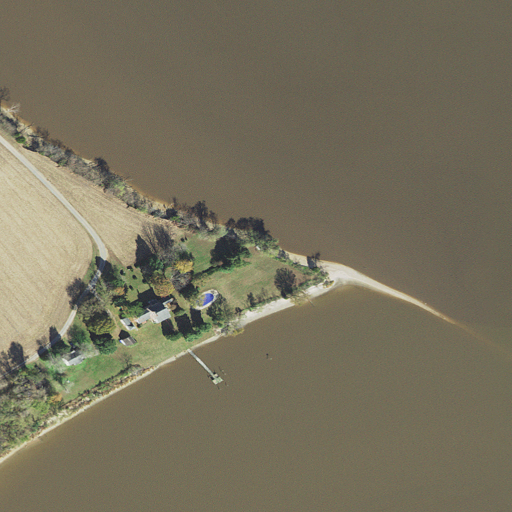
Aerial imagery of cape in Maryland named Stoddard Point containing open water, herbaceous wetlands, open development, cultivated crops, and low intensity development